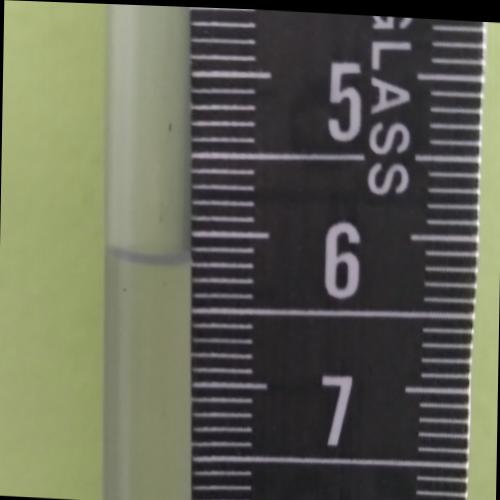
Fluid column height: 6.2 cm